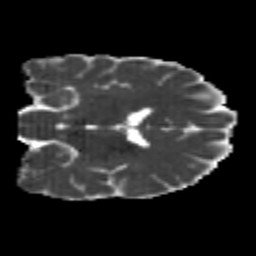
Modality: MD
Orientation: coronal
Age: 21
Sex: male
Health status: healthy
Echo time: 0.074 s